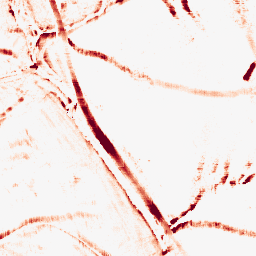
Category: morphological
Decomposition family: morphological_rect
Decomposition parameters: operation: opening
width: 10
height: 10
Upsampling method: quintic
Upsampling parameters: scale: 8
Upsampling scale: 8